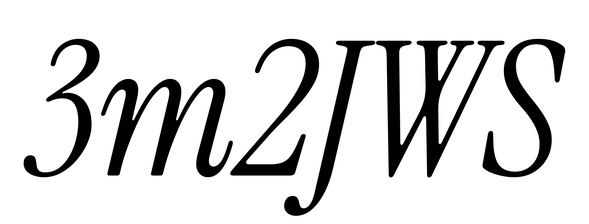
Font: InstrumentSerif-Italic